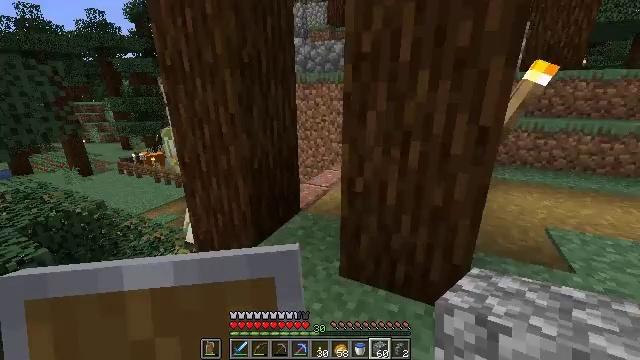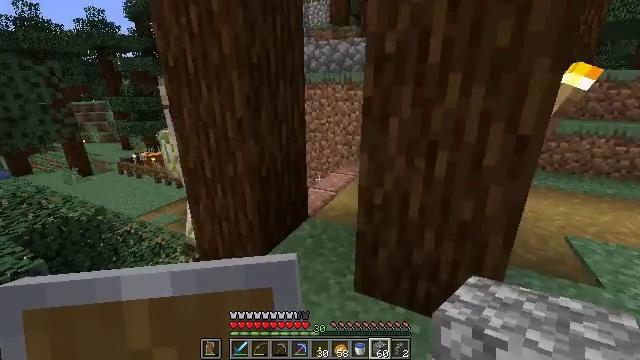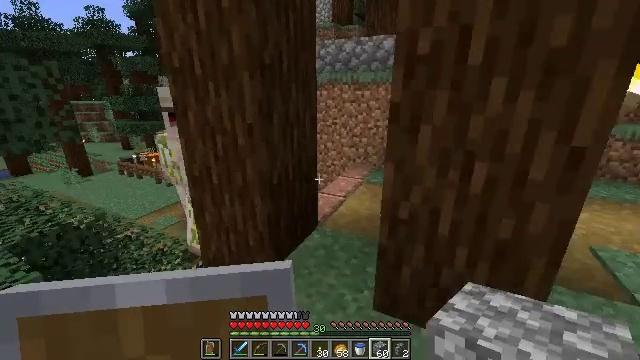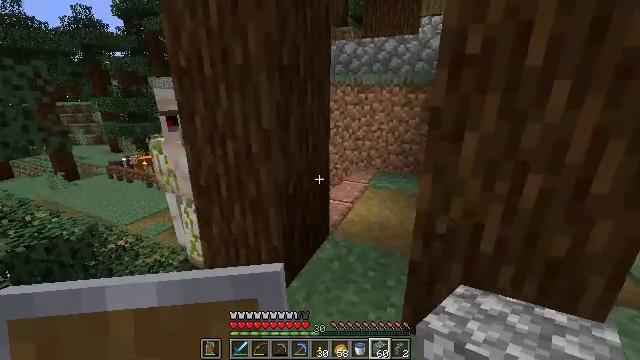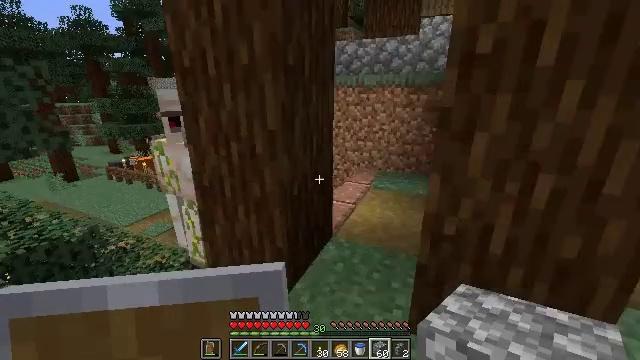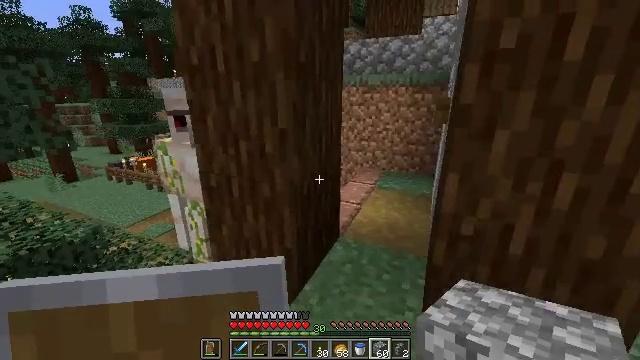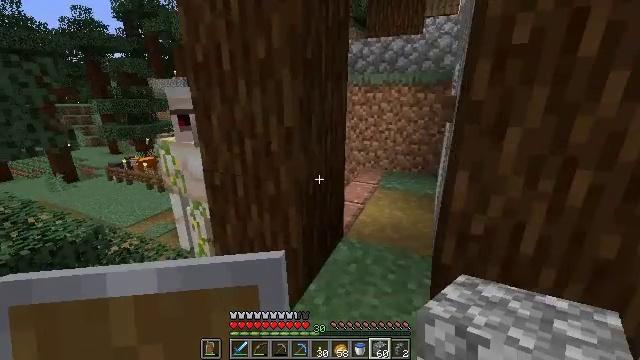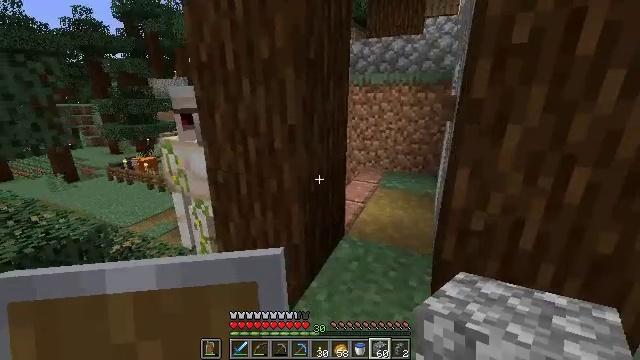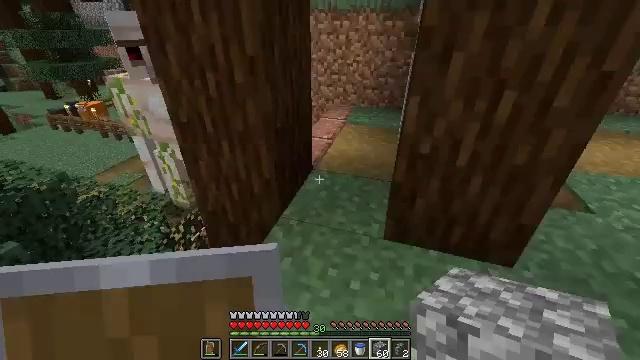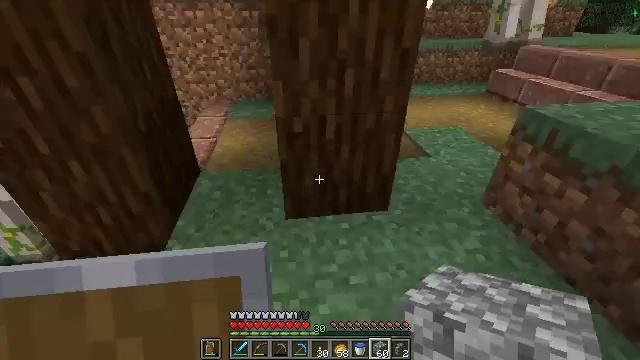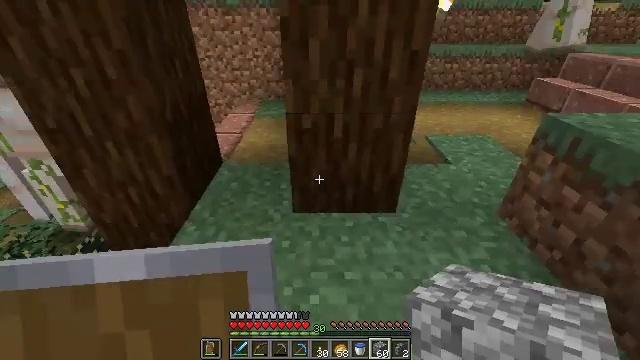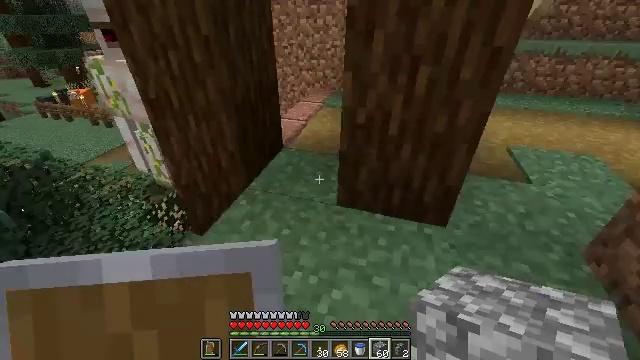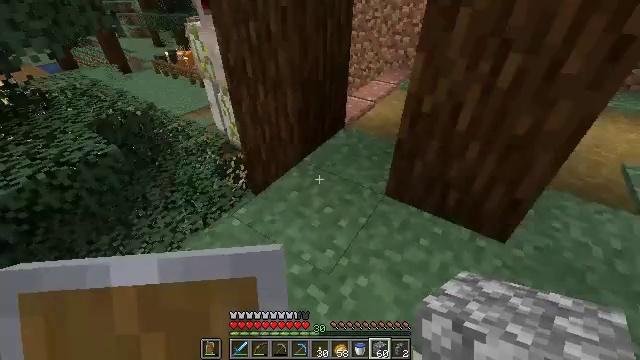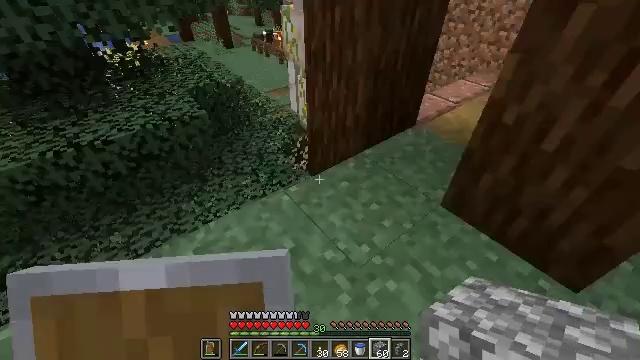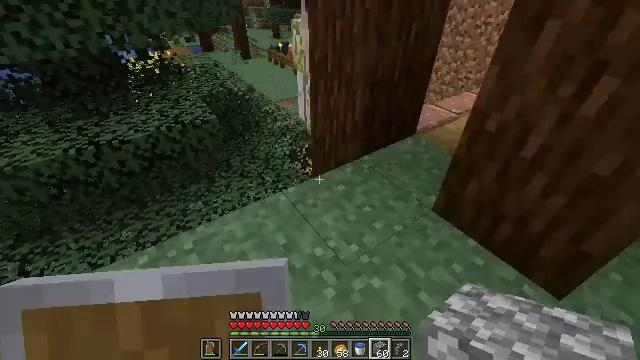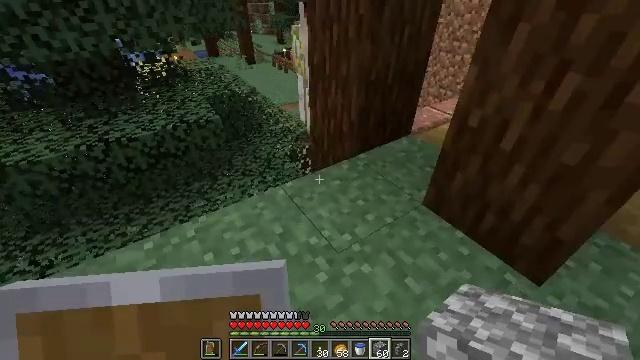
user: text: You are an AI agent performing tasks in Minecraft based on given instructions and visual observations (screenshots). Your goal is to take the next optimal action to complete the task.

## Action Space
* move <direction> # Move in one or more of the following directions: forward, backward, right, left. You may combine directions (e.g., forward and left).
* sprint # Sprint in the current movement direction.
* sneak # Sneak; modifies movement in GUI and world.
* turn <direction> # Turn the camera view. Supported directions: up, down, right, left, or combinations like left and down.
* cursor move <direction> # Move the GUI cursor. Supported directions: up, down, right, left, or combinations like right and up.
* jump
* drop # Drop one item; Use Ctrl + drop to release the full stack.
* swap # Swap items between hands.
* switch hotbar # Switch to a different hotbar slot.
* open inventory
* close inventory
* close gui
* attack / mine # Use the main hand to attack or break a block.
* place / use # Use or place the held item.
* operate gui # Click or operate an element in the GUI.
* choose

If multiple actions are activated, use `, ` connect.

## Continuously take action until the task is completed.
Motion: motion action
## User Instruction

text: Mine the cobblestone wall for materials.
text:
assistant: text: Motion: move forward and move left
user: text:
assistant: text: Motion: move forward and move left
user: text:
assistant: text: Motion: move left, turn right
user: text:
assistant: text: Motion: no_op
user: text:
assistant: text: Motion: no_op
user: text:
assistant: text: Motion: no_op
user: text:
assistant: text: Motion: move back
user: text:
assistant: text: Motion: move back and move right, turn right and down
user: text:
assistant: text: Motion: move back and move right, turn right and down
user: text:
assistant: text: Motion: move back and move right, turn left
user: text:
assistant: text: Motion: move right, turn left and down
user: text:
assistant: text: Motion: move right, turn left and down
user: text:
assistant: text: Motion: move back and move right, turn left and down
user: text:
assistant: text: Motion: move back, turn left and up
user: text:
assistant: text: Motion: turn up
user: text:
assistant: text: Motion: no_op
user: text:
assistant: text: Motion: no_op
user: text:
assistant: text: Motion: no_op
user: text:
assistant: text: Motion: no_op
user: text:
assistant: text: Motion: no_op
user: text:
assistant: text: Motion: turn left and up
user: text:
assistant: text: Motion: move forward, turn left and up
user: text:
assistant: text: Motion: move forward, turn left
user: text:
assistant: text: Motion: move forward
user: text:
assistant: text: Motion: move forward, turn left and down
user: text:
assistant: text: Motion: move back
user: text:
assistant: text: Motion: move back
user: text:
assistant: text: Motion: move back
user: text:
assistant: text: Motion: no_op
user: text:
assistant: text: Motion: no_op